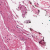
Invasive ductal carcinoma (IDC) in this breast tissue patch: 0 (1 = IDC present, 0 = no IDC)